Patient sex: M
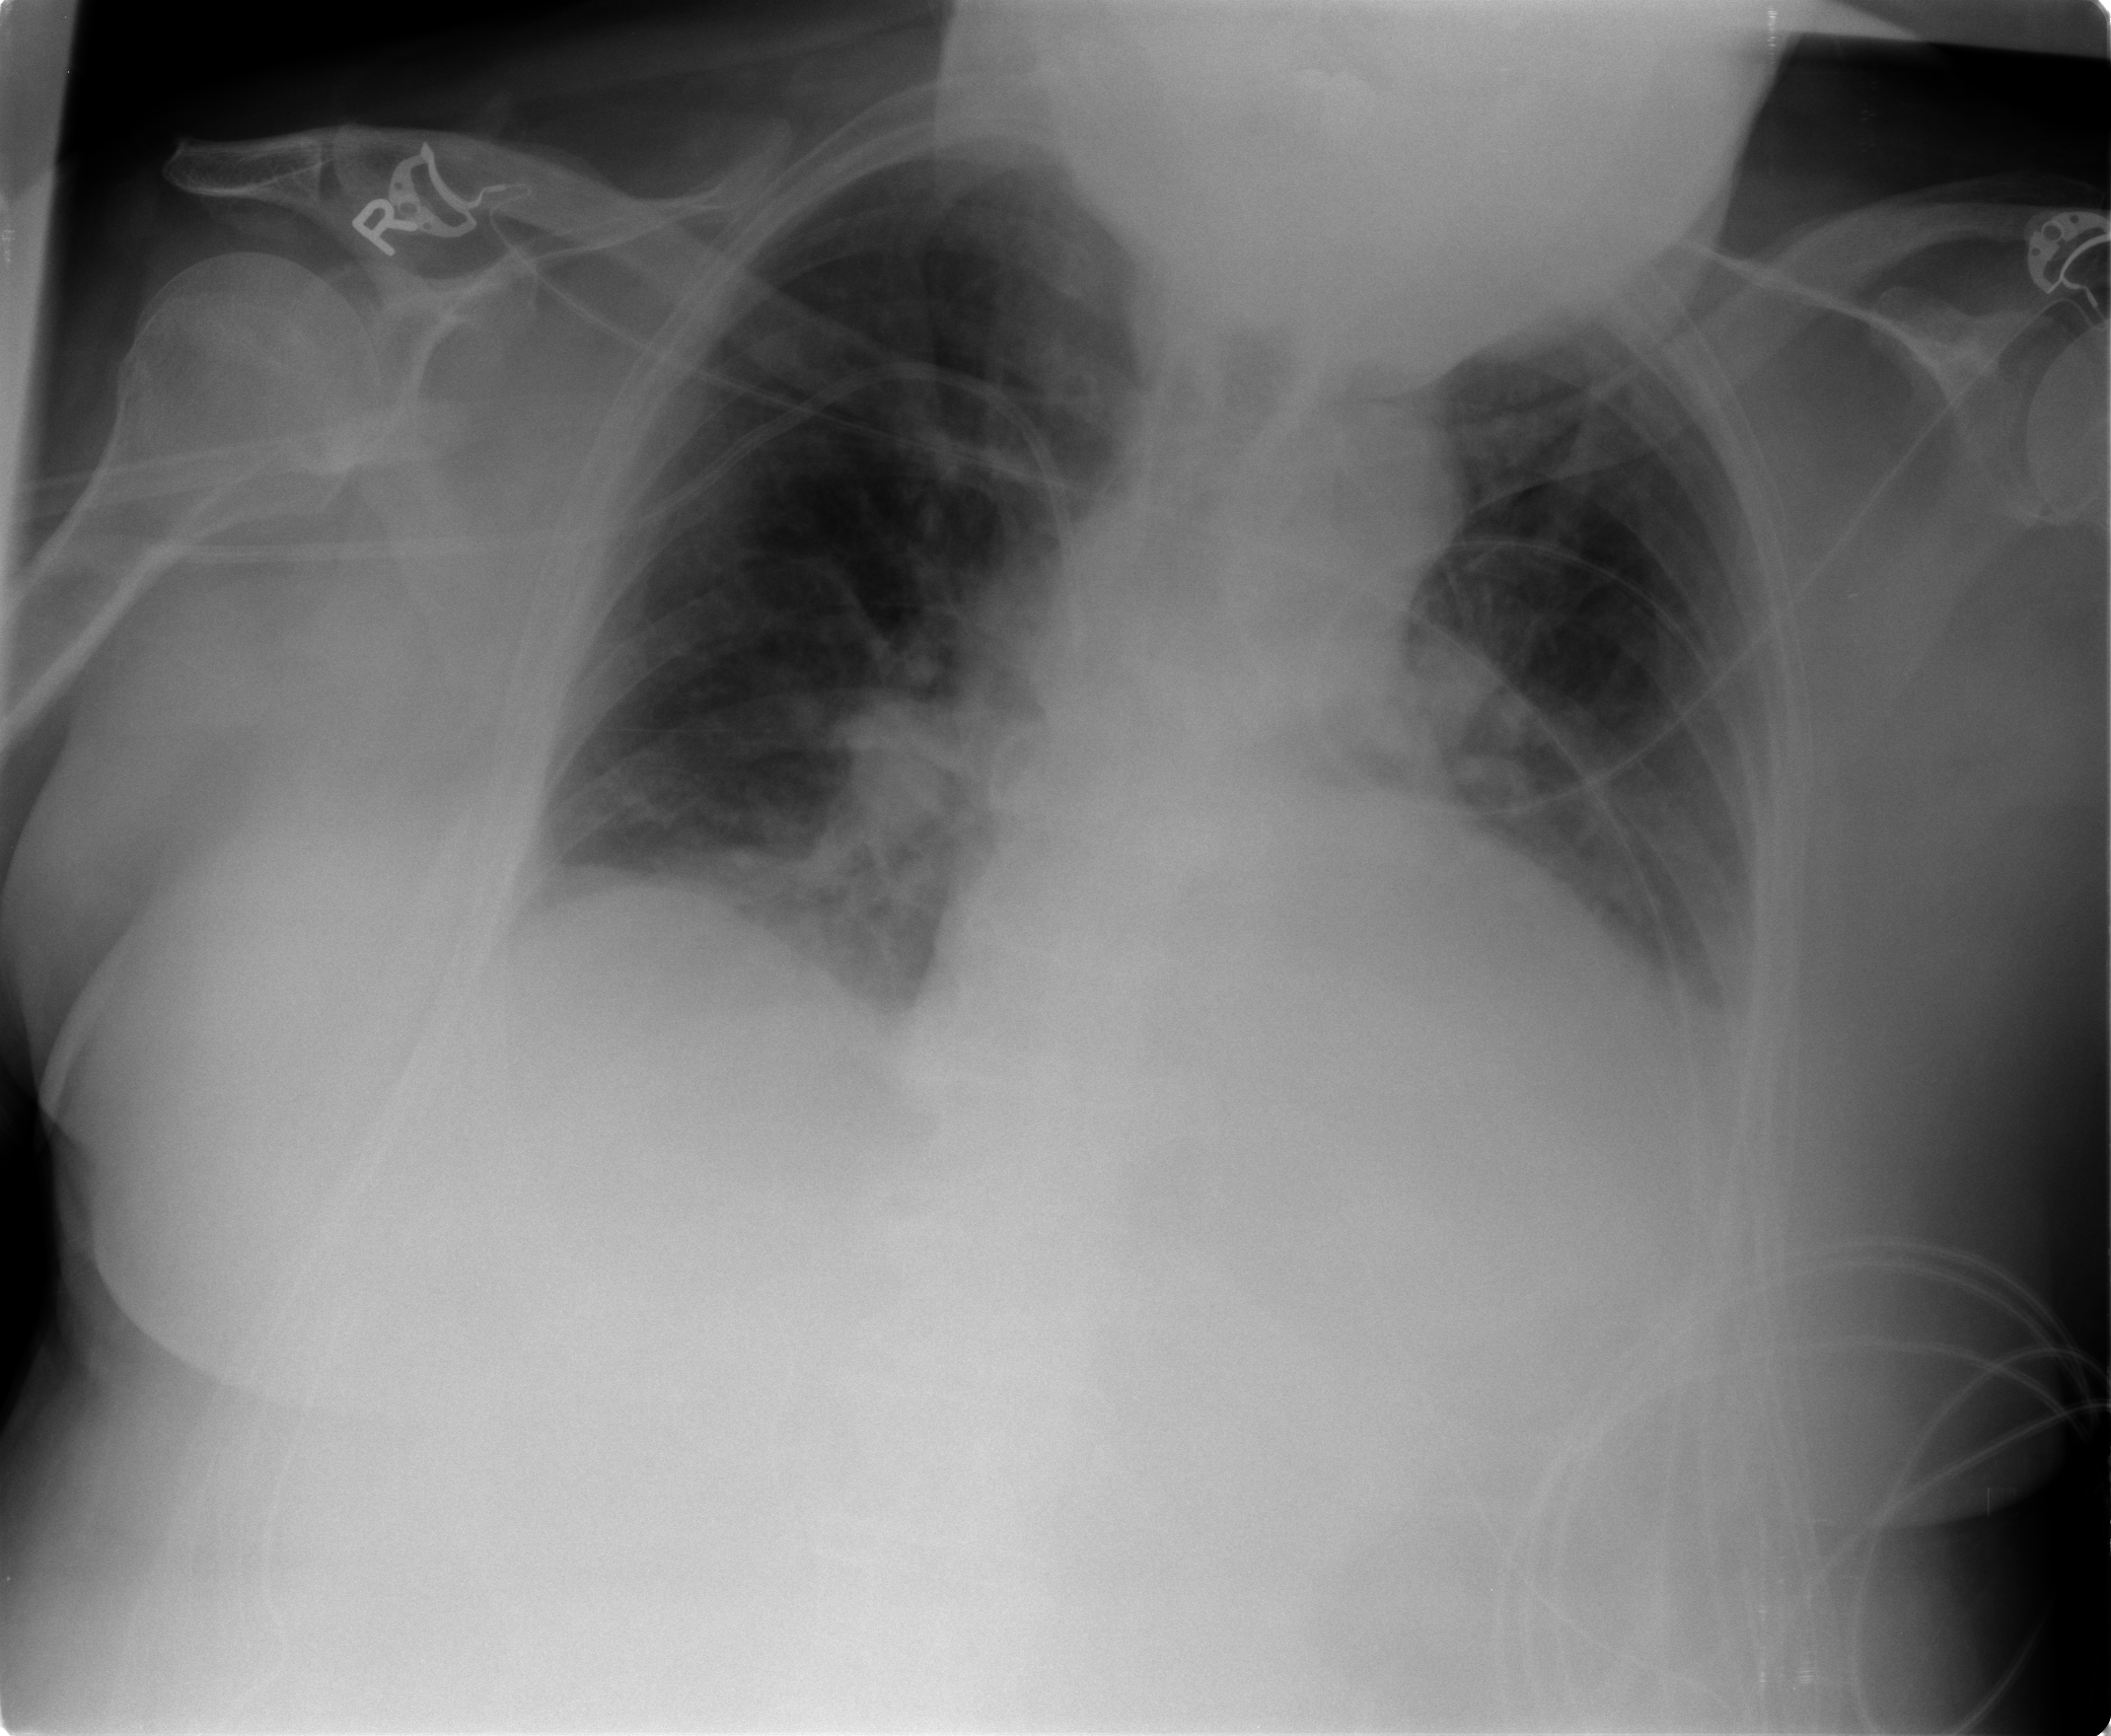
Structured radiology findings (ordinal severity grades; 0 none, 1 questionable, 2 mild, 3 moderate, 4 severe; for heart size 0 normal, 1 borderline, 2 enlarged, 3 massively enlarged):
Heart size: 1
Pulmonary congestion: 2
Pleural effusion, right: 1
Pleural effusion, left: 2
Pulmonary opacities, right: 2
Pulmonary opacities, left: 2
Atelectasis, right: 2
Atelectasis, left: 2